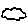
Label: cloud